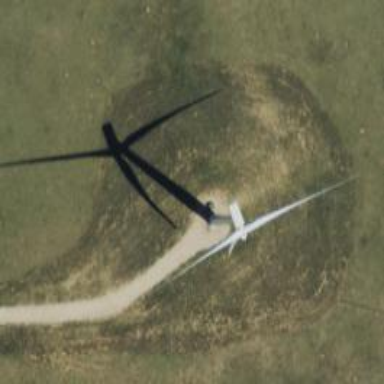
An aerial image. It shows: Wind generator powered by wind. The generator type is horizontal axis and it uses wind turbines.